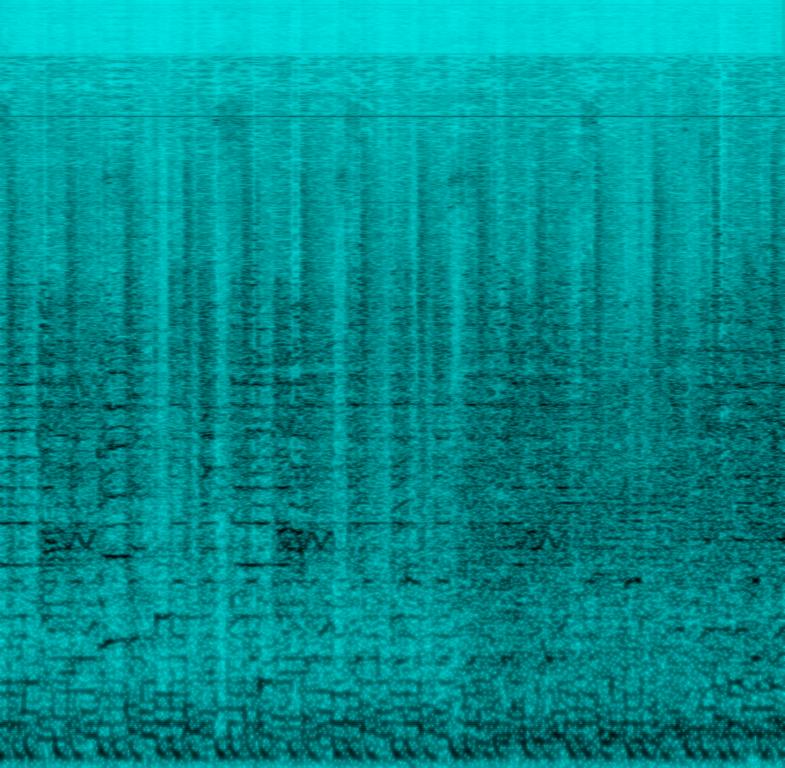
This is the opening theme of a program that was meant for kids. It is in an instrumental piece. There is a keyboard playing the main melody in the lead. There is a bass guitar playing in the background. The rhythm is provided by a fast-tempo acoustic drum beat. There are various sound effects that add a lively texture to this piece. The atmosphere is playful. This piece could be used in kids shows or cartoons. It could also be played during kindergarten activities or child birthday parties.